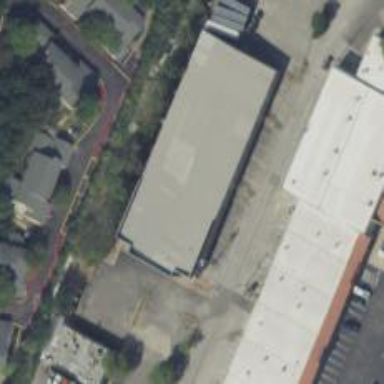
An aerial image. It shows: Wholesale shop housed in building.